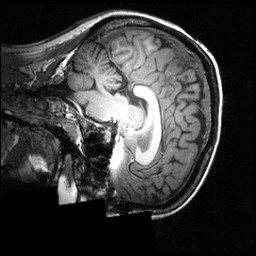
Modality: T1w
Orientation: sagittal
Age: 26
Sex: female
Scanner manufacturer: siemens
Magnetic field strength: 3.951 T
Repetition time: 1.5 s
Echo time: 0.00335 s